Interaction volume radius: 10 \u00c5
Interaction volume height: 30 \u00c5
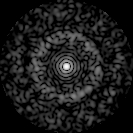
Disorder parameter: 0.8295